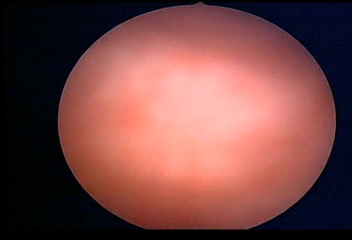
Modality: WLC
Class: Normal mucosa
Bladder cancer association: No